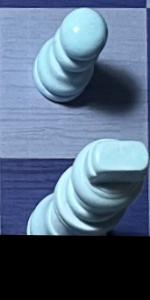
Label: King_White